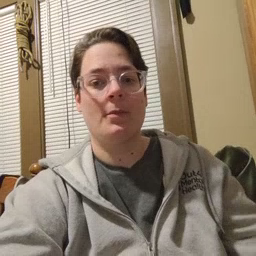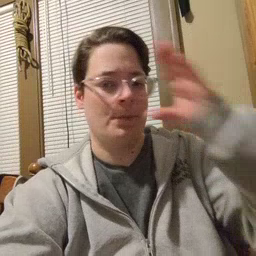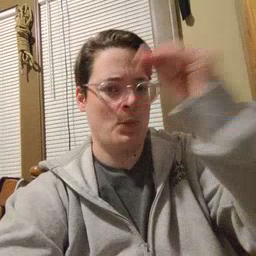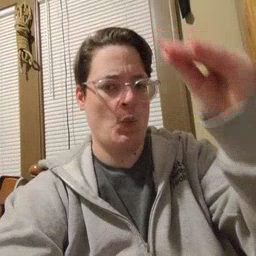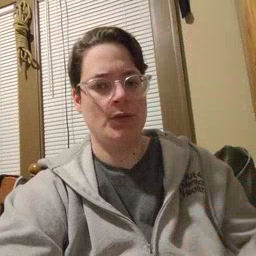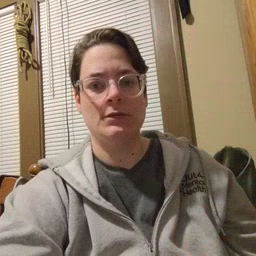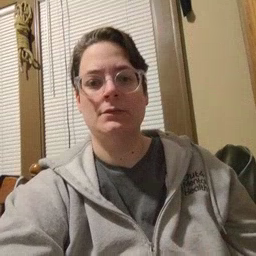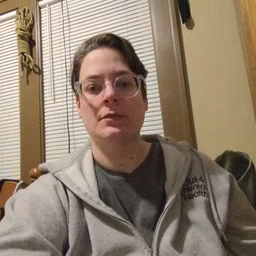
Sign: boy